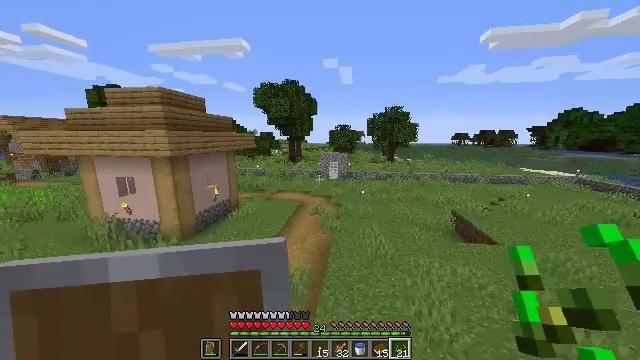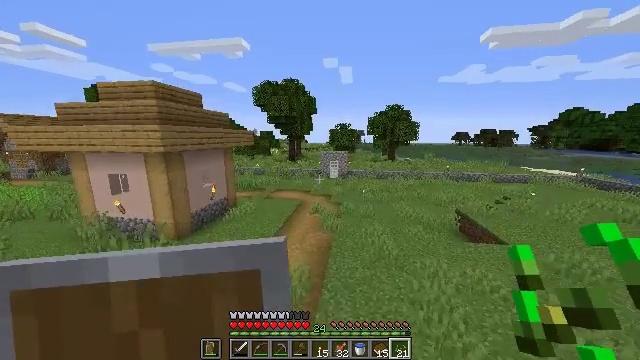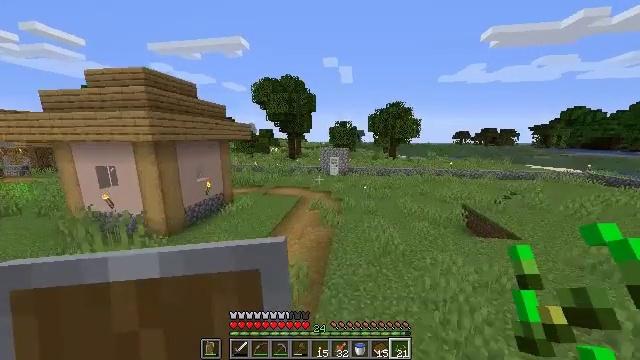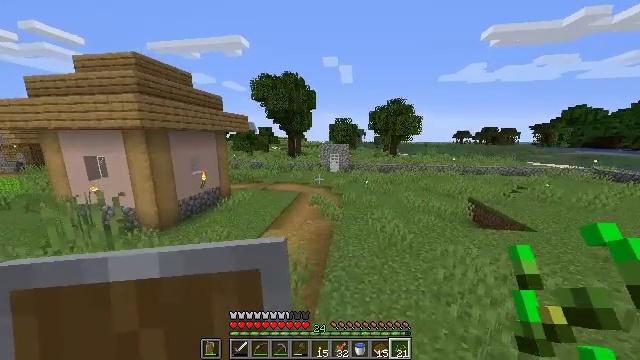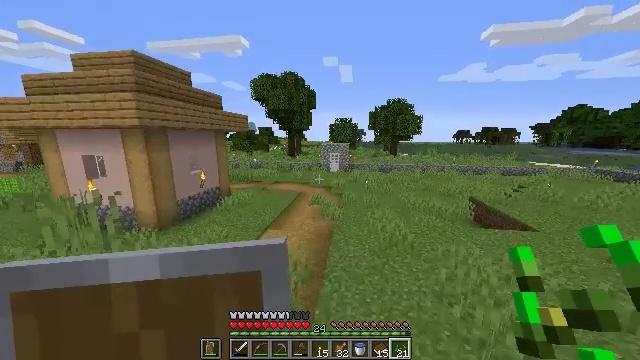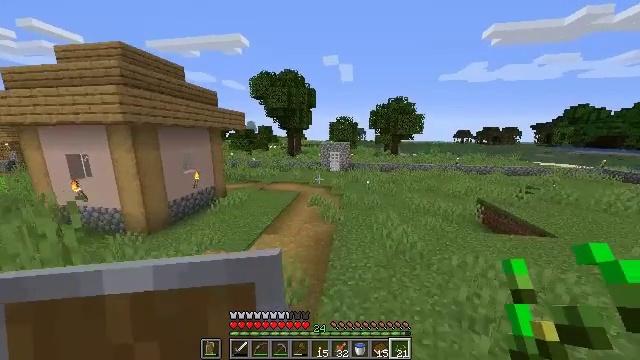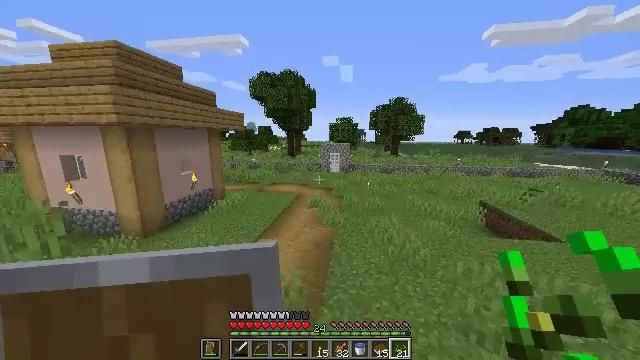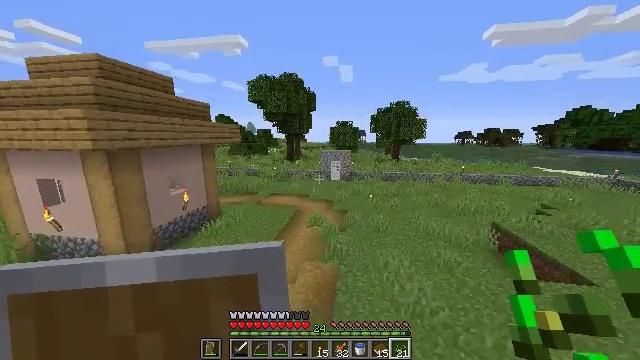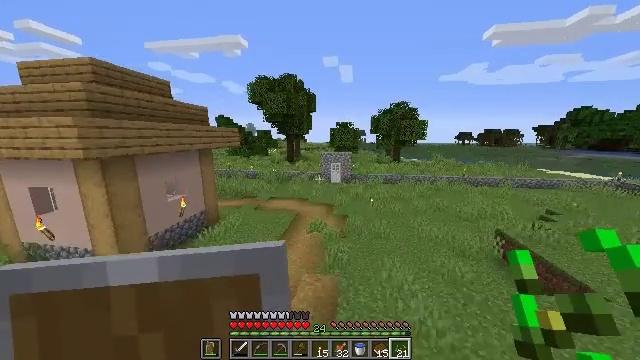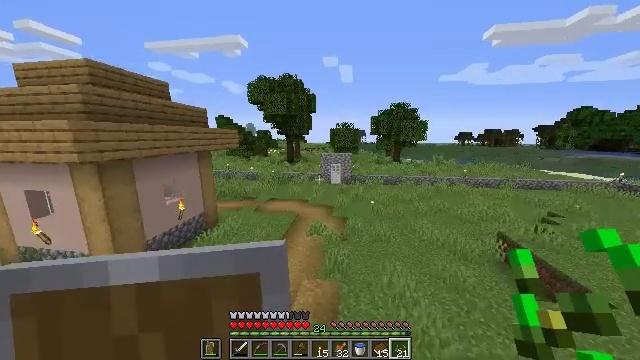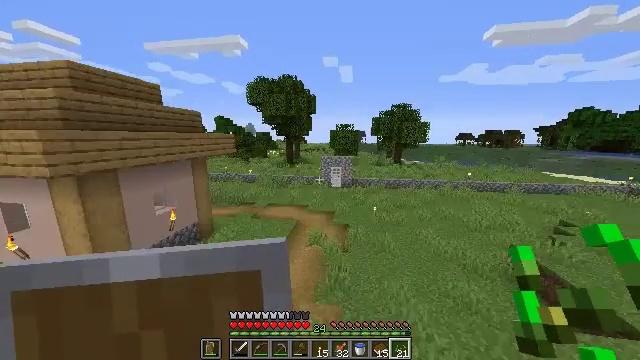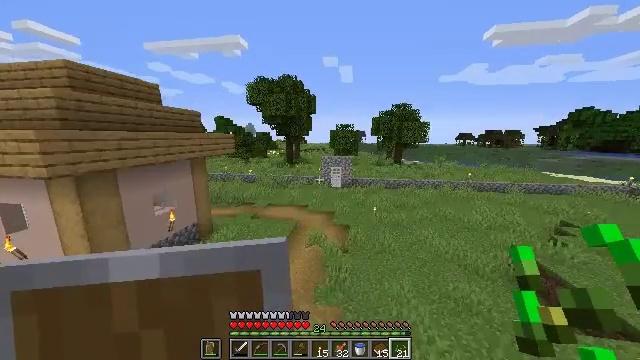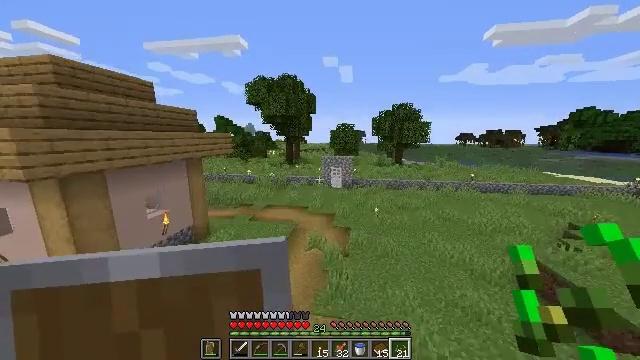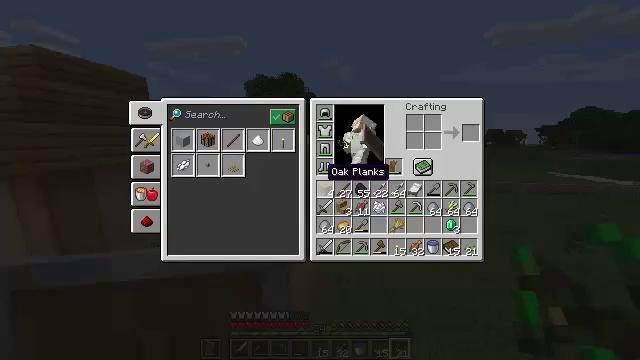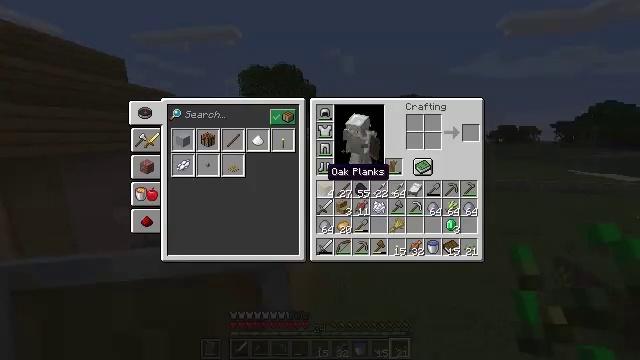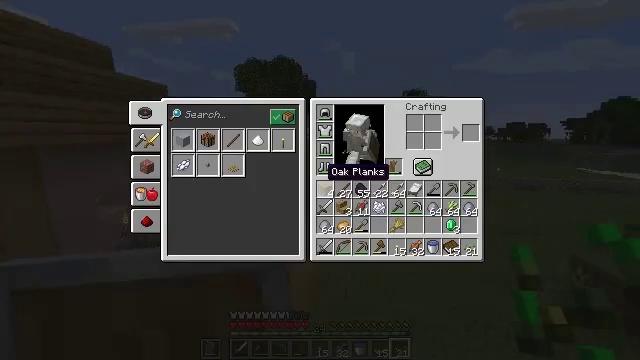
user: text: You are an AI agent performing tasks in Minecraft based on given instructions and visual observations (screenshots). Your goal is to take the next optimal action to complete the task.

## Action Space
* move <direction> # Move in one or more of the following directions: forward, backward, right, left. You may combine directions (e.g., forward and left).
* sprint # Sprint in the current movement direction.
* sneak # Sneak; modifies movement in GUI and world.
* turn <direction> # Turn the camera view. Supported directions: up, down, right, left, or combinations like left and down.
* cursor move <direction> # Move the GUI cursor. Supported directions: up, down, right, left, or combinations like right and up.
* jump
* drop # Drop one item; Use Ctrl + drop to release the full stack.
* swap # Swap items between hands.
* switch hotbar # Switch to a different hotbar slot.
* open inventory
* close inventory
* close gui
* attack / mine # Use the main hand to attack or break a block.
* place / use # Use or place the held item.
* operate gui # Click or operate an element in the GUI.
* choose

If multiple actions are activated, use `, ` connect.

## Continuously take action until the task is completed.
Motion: motion action
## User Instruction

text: Collect oak log for crafting.
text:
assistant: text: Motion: move forward
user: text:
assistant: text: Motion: move forward
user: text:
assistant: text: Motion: move forward
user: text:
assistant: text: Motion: move forward
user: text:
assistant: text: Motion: move forward
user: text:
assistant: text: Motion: move forward, jump
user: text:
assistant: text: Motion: move forward, jump
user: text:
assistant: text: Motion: move forward, jump
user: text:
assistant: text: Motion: move forward
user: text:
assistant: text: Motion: move forward
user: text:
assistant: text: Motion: move forward
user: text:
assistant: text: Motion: move forward
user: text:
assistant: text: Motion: move forward, open inventory
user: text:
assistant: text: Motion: move forward, open inventory
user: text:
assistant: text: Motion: open inventory
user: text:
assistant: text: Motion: no_op
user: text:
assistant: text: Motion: cursor move right
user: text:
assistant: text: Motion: cursor move right and down
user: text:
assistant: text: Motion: cursor move right and down
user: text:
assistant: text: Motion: cursor move right and down
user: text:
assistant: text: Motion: cursor move down
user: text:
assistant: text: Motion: no_op
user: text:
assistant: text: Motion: no_op
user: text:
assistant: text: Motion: no_op
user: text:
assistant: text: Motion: no_op
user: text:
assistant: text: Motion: no_op
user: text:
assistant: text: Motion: no_op
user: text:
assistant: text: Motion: no_op
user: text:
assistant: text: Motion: no_op
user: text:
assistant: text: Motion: move forward